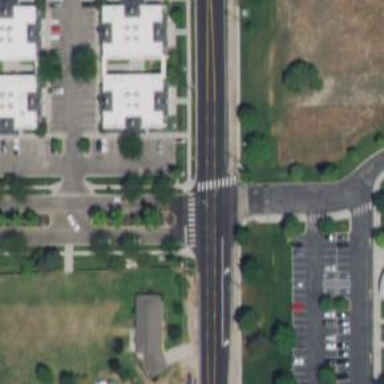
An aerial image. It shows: Footway crossing with marked asphalt surface.